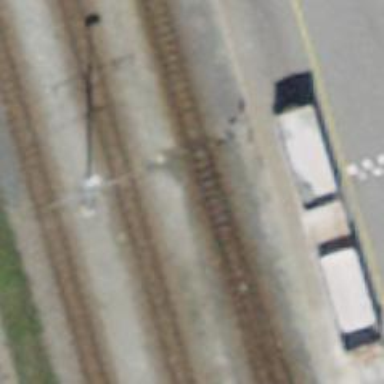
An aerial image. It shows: Railway switch.